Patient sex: M
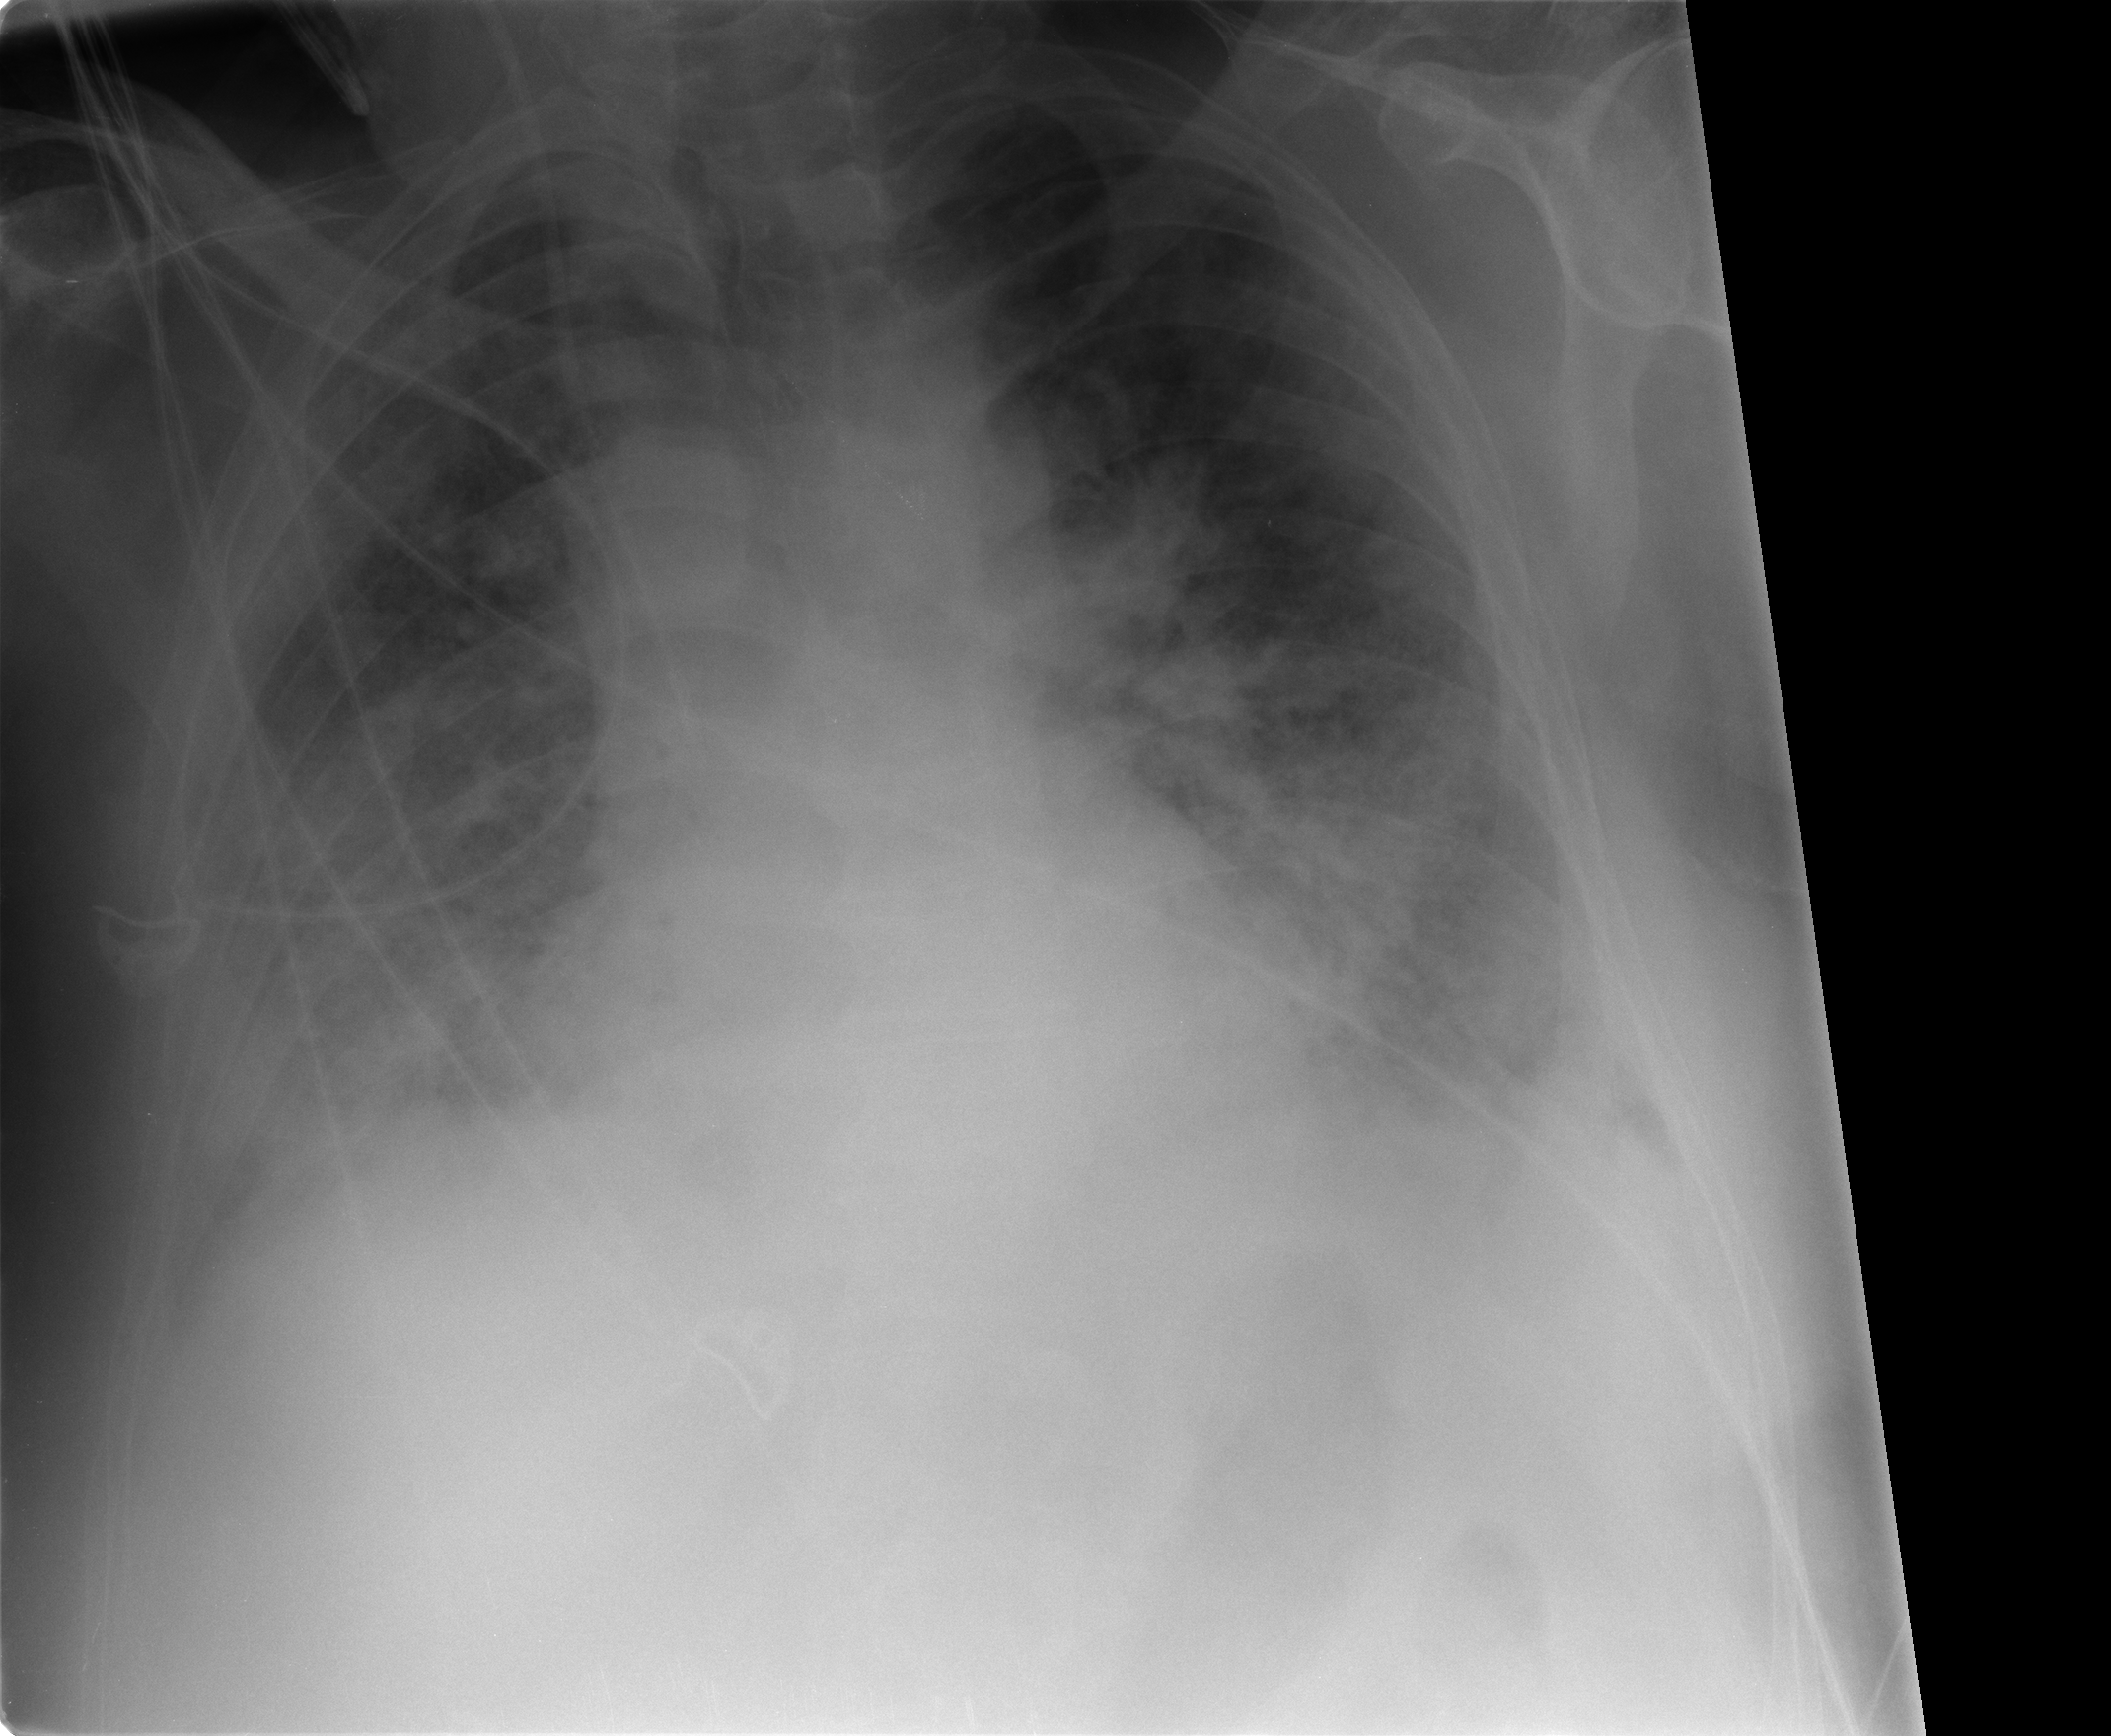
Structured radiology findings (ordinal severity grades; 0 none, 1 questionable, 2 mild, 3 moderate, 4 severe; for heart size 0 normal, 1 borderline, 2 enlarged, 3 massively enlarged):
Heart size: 0
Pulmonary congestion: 1
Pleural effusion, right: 1
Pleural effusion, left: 1
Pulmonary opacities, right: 4
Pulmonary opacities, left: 3
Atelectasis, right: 2
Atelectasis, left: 2